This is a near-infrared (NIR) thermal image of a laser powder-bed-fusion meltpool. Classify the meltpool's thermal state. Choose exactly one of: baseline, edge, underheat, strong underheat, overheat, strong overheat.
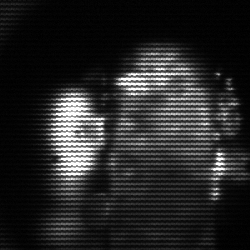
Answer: strong underheat